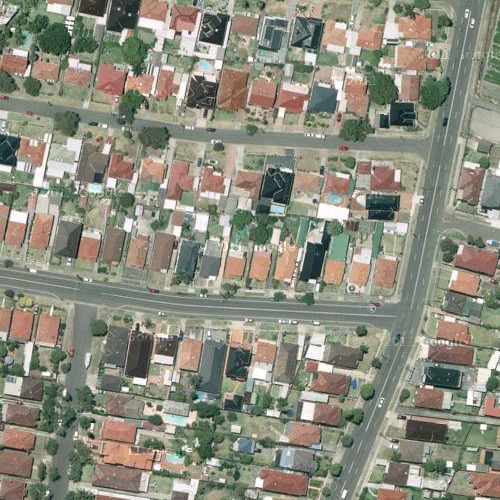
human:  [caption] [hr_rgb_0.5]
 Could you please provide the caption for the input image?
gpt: A residential area with many houses arranged neatly and divided into rectangles by some roads .

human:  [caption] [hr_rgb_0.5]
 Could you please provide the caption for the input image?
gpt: Many houses arranged neatly and divided into rectangles by some roads .

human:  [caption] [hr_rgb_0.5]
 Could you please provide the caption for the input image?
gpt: This is a residential area with many houses arranged neatly and some roads go through this area .

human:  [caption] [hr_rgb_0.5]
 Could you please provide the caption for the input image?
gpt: A residential area with lots of houses divided into rectangles by some roads .

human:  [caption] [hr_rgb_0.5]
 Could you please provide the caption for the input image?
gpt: Many houses arranged nratly with some roads go through this area .